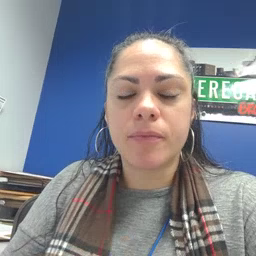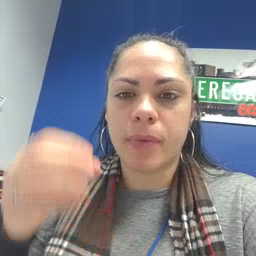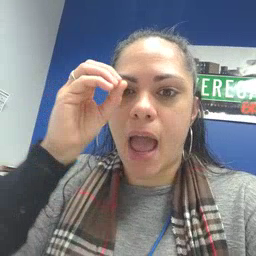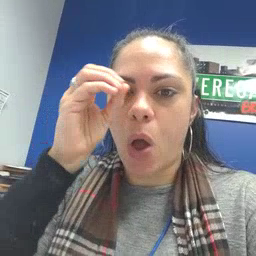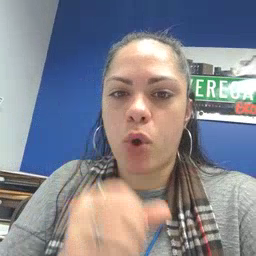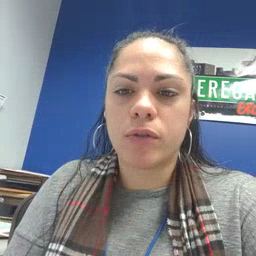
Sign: owl